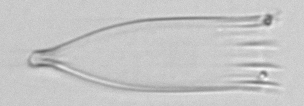
Label: Favella